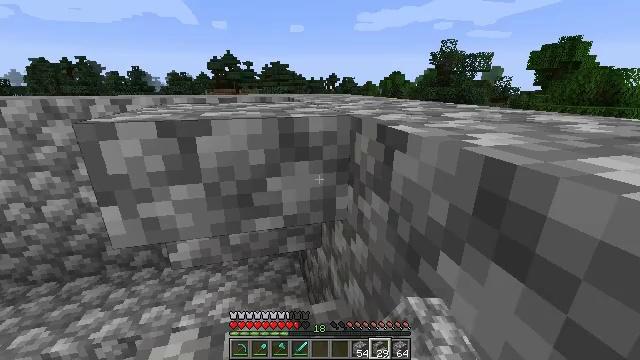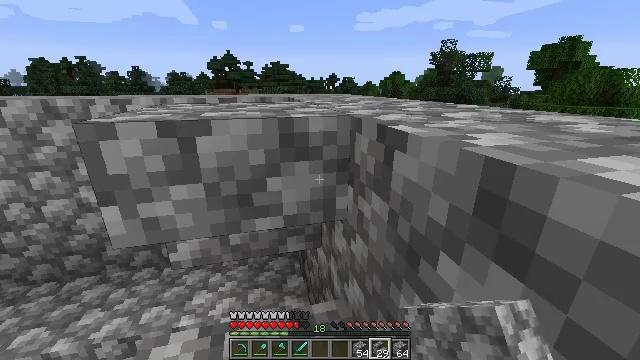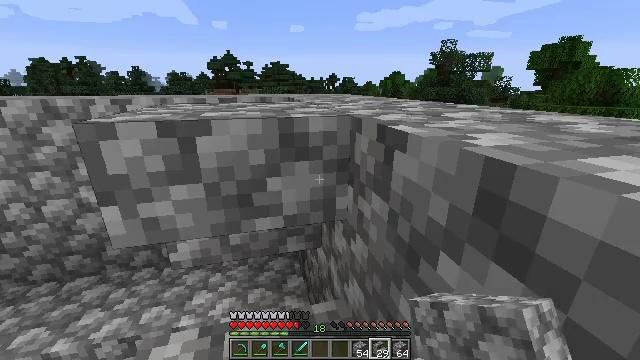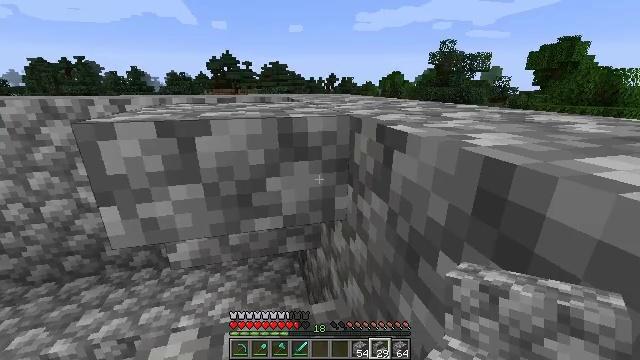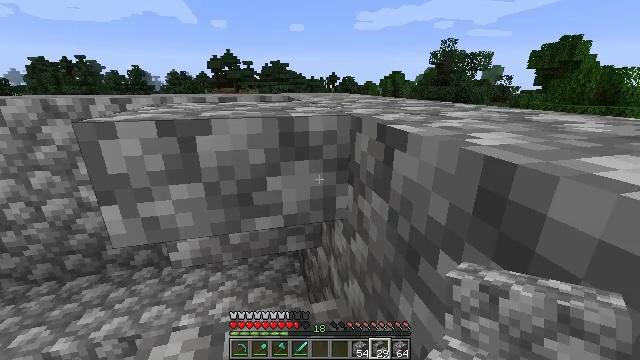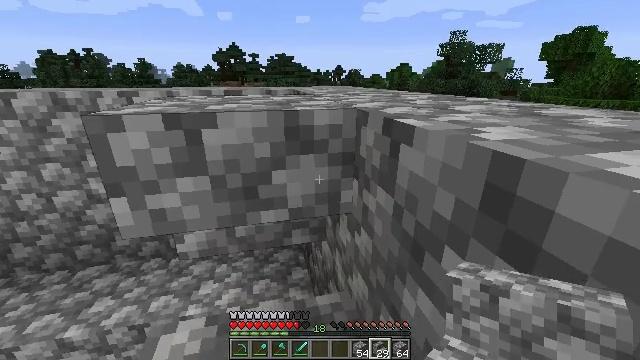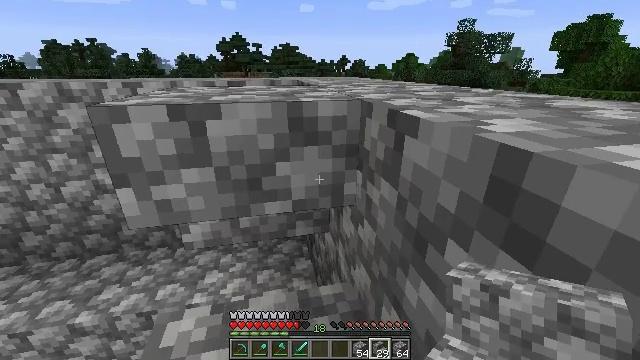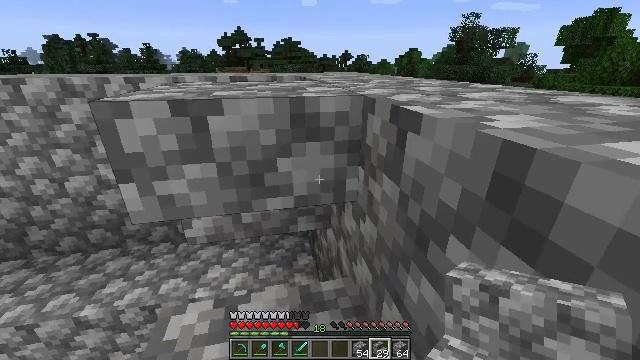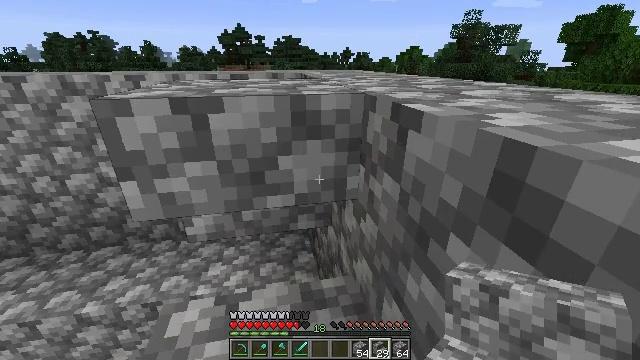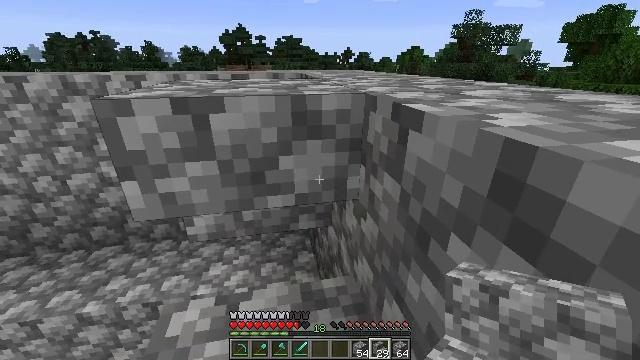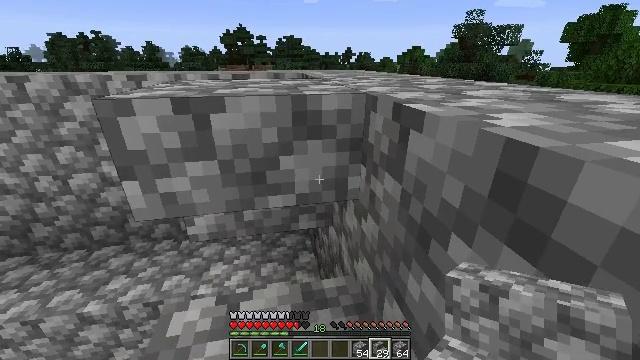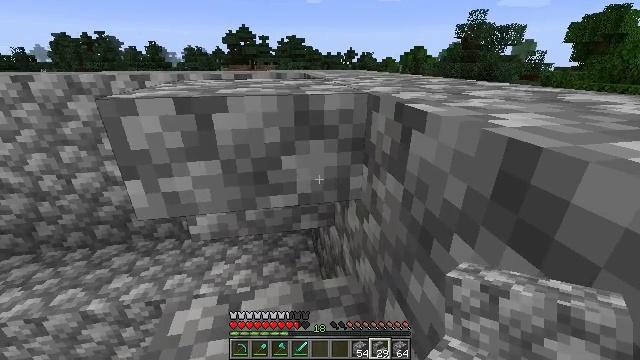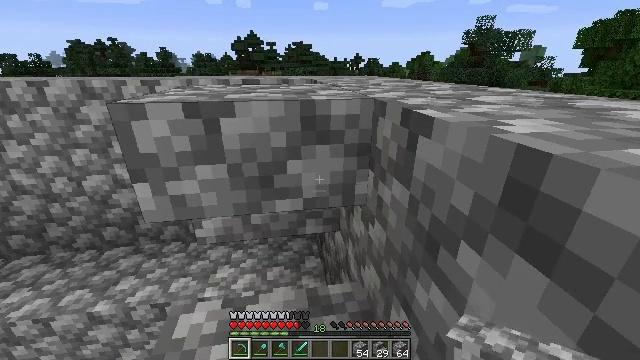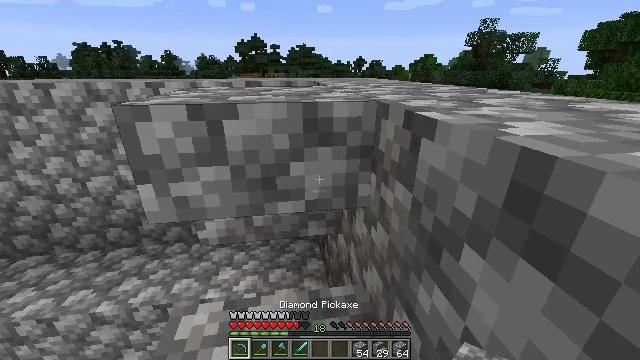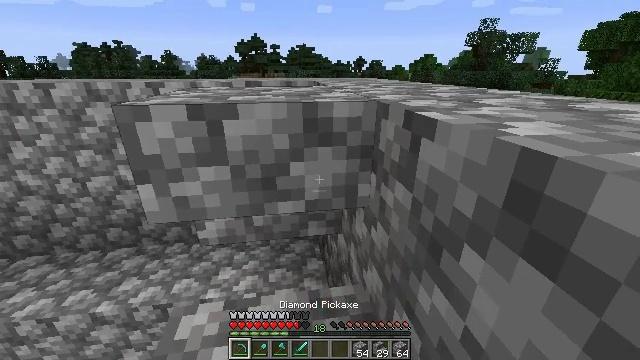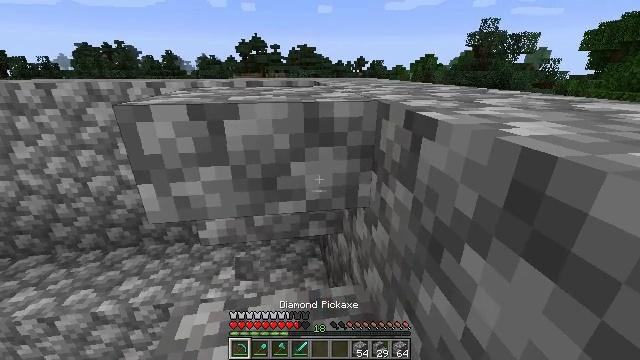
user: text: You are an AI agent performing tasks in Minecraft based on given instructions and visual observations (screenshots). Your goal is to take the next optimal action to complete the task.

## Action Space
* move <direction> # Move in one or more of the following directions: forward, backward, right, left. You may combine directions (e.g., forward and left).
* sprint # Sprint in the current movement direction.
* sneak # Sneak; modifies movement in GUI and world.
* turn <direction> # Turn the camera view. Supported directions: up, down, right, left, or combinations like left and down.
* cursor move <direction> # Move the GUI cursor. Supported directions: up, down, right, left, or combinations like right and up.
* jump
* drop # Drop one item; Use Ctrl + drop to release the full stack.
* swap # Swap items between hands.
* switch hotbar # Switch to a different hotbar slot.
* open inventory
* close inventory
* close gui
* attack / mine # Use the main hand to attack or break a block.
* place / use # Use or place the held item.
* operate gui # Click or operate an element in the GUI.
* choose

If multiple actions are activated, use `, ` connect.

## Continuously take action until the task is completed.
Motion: motion action
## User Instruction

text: Gather cobblestone stairs from the structure.
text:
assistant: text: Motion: no_op
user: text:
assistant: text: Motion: no_op
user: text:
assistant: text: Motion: no_op
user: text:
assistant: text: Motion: no_op
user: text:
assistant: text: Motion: turn left and down
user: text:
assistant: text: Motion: turn down
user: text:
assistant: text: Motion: no_op
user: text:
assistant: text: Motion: no_op
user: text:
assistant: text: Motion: no_op
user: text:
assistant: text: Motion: no_op
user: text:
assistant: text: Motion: no_op
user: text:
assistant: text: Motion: turn left and up, switch to hotbar 1
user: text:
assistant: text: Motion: switch to hotbar 1
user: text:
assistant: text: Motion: switch to hotbar 1
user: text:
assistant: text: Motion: attack / mine
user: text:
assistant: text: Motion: attack / mine
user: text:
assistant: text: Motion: attack / mine
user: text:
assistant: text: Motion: attack / mine
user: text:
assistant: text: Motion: attack / mine
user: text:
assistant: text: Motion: attack / mine
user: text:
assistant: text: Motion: attack / mine
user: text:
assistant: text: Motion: attack / mine
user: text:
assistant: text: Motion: attack / mine
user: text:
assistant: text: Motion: attack / mine
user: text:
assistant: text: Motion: attack / mine
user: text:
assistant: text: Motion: attack / mine
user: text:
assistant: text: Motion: attack / mine
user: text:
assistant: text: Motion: attack / mine
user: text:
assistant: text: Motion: attack / mine
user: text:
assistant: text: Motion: attack / mine